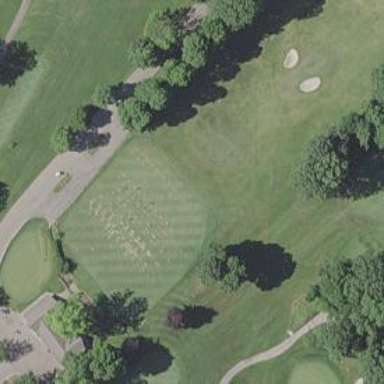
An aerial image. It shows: Grass area designated as golf tee.